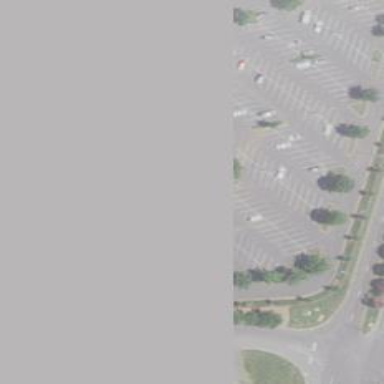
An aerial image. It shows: Parking area with surface.